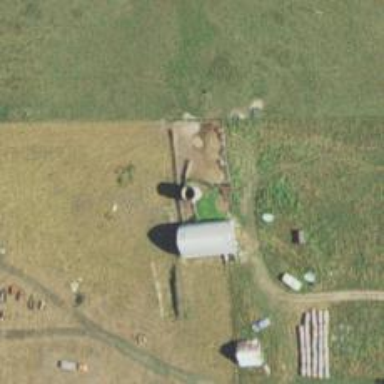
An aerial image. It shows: Silo.